Question: I'm using the command :
Here are the imports of my
'''
import os
import sys
from importlib.machinery import SourceFileLoader
sys.path.append(r"Z:\hi1\hi2\my_folder")
base_update = SourceFileLoader("extract", r"Z:\hi1\hi2\my_folder\Soft_python\extract.py").load_module()
'''
import inside my
'''
import parseFunction as scan_rfid
'''
imports inside my :
'''
import xml.etree.ElementTree as open_xml
from openpyxl import Workbook
from openpyxl import load_workbook
'''
when executing the .exe, it returns the following error:
> import parseFunction as scan_rfidFile "Z:\hi1\hi2\my_folder\Soft_python\parseFunction.py", line 1, in '<'module'>'
import xml.etree.ElementTree as open_xmlImportError: No module named 'xml.etree'
My software is working properly when executing the fileslook.py with PyCharm and my virtual env.
The only thing I found when looking for un etree.py file inside my python installation is here:

Please help.
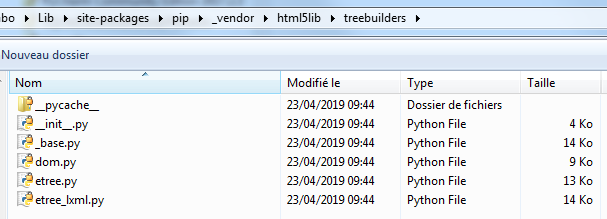
Answer: <URL>
As it says:
> Hidden imports can also occur when an extension module uses the Python/C API to do an import
I think that's what is going on here with the way you import 'extract.py'